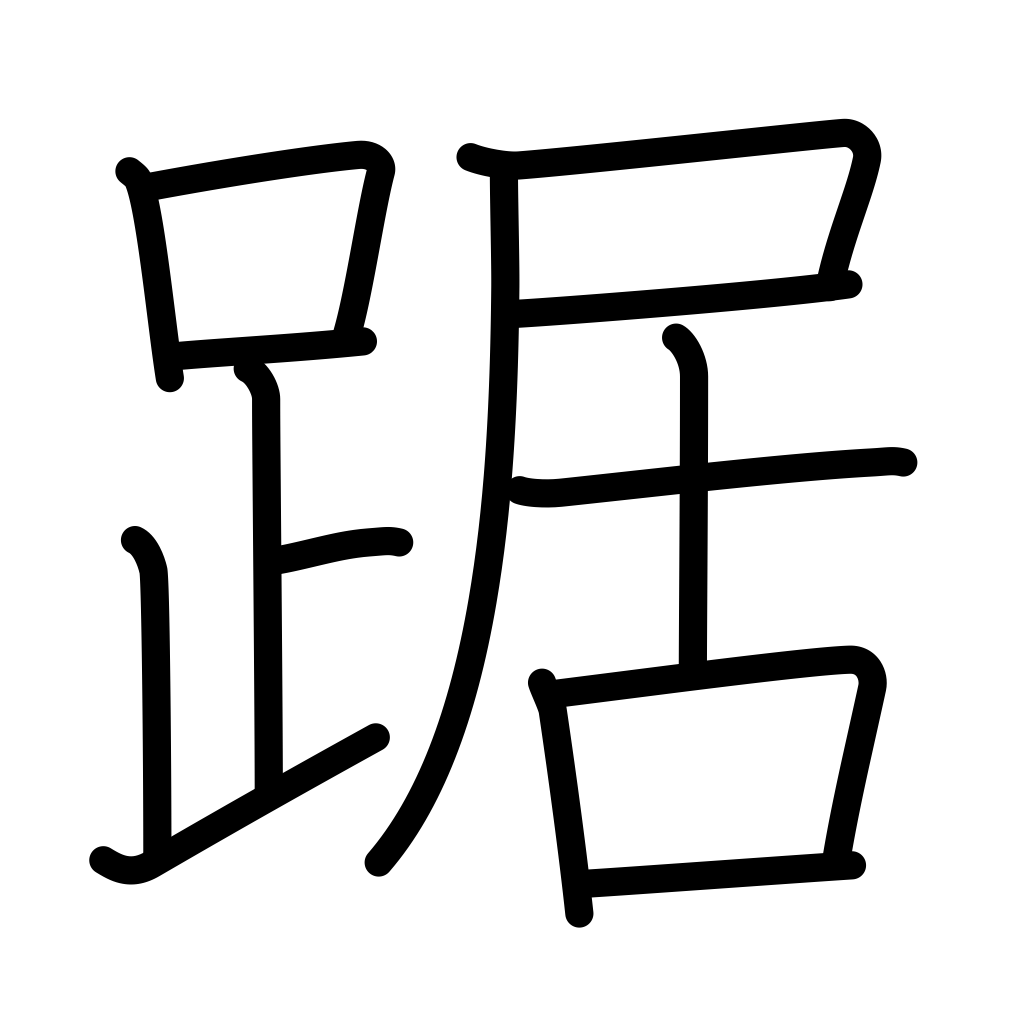
Meaning: crouch, cower